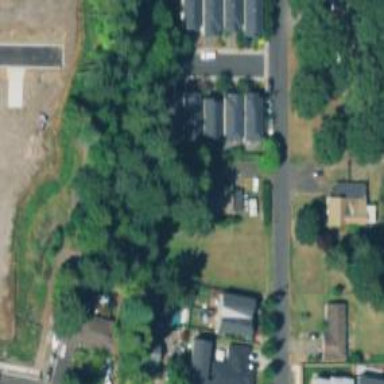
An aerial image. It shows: Single-family residential area.